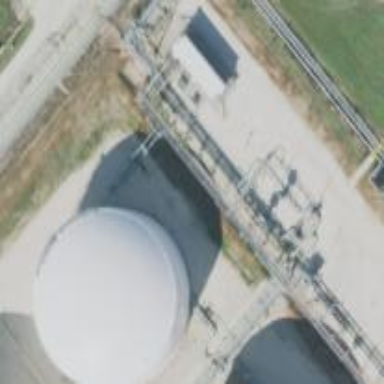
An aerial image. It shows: Storage tank which is man-made.